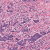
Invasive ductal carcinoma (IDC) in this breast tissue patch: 1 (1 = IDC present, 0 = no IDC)